Field crop: maize
Growth stage: 2
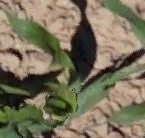
Species: maize